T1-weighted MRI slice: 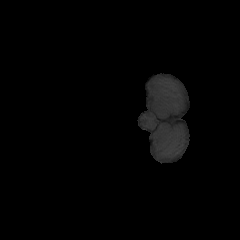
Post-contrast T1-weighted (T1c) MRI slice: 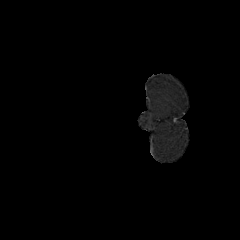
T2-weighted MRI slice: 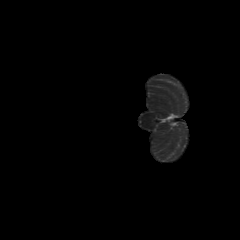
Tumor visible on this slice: no